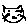
Label: cat